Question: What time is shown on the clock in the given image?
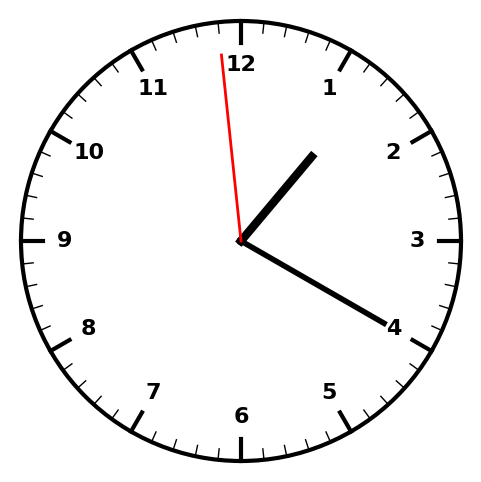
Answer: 01:19:59